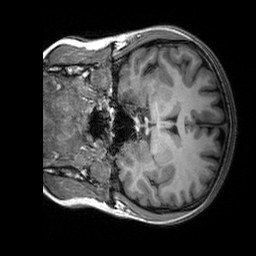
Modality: T1w
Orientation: coronal
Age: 25
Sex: female
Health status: healthy
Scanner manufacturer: siemens
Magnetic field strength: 3 T
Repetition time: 2.3 s
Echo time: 0.00303 s